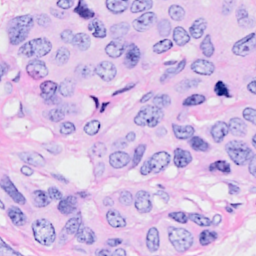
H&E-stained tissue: Breast